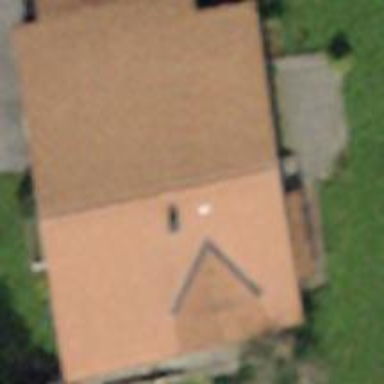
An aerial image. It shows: Farm building.